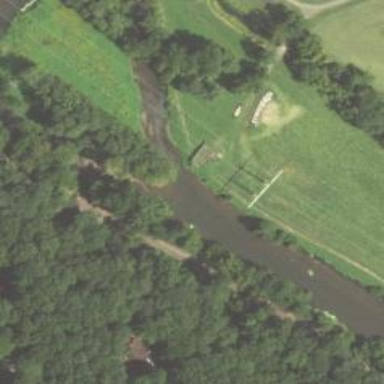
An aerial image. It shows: Bridge supported by abutments.